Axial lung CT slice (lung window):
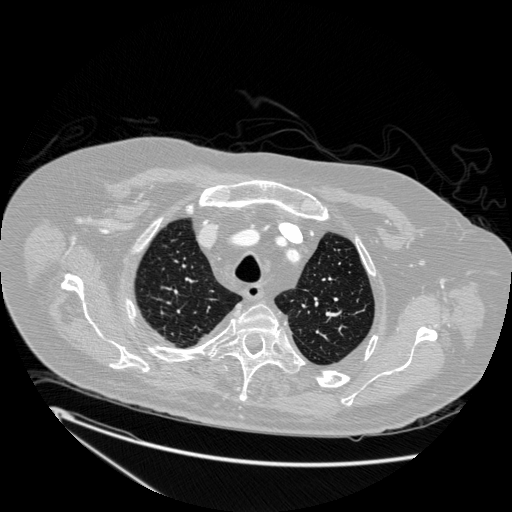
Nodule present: no